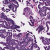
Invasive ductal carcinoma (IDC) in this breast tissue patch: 1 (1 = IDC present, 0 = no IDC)